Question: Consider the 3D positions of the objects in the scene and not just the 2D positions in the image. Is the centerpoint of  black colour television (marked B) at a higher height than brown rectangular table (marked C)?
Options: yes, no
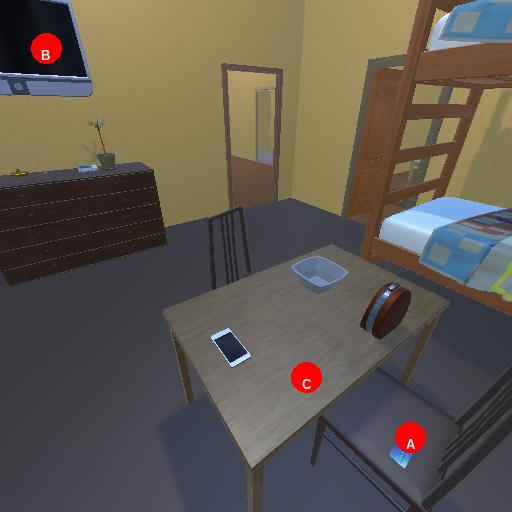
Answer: yes